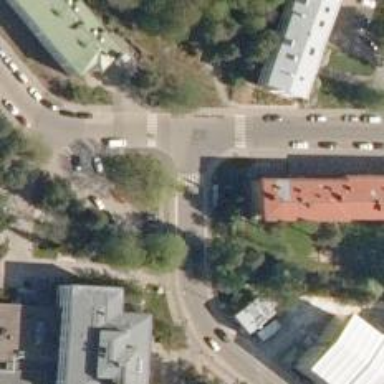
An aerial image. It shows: Road with "give way" sign.